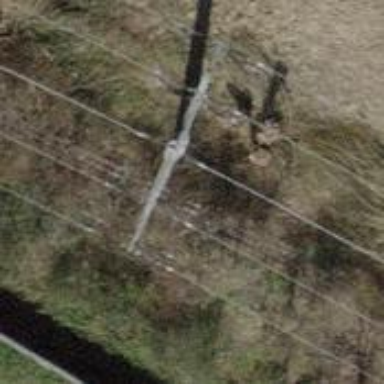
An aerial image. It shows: Concrete power pole.